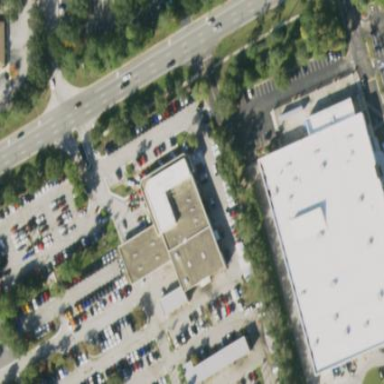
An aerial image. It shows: Retail building with car shop.